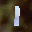
Label: 1